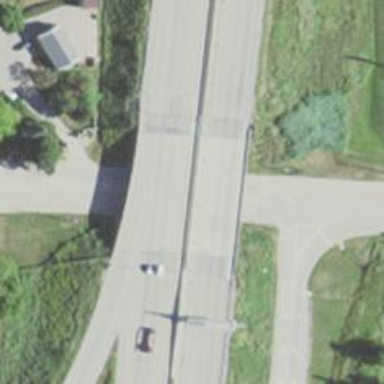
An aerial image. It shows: Man-made bridge.